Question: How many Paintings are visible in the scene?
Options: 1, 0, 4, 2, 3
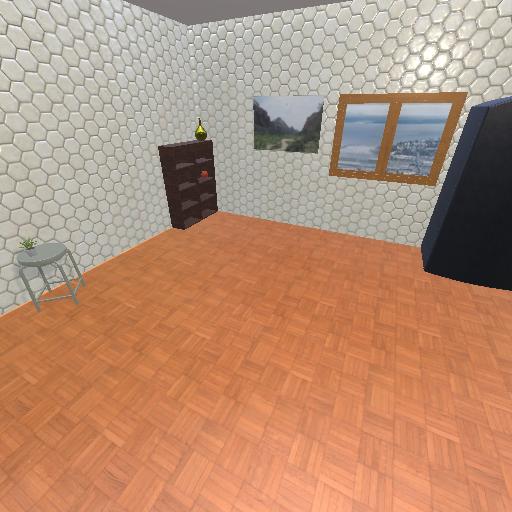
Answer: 1